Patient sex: F
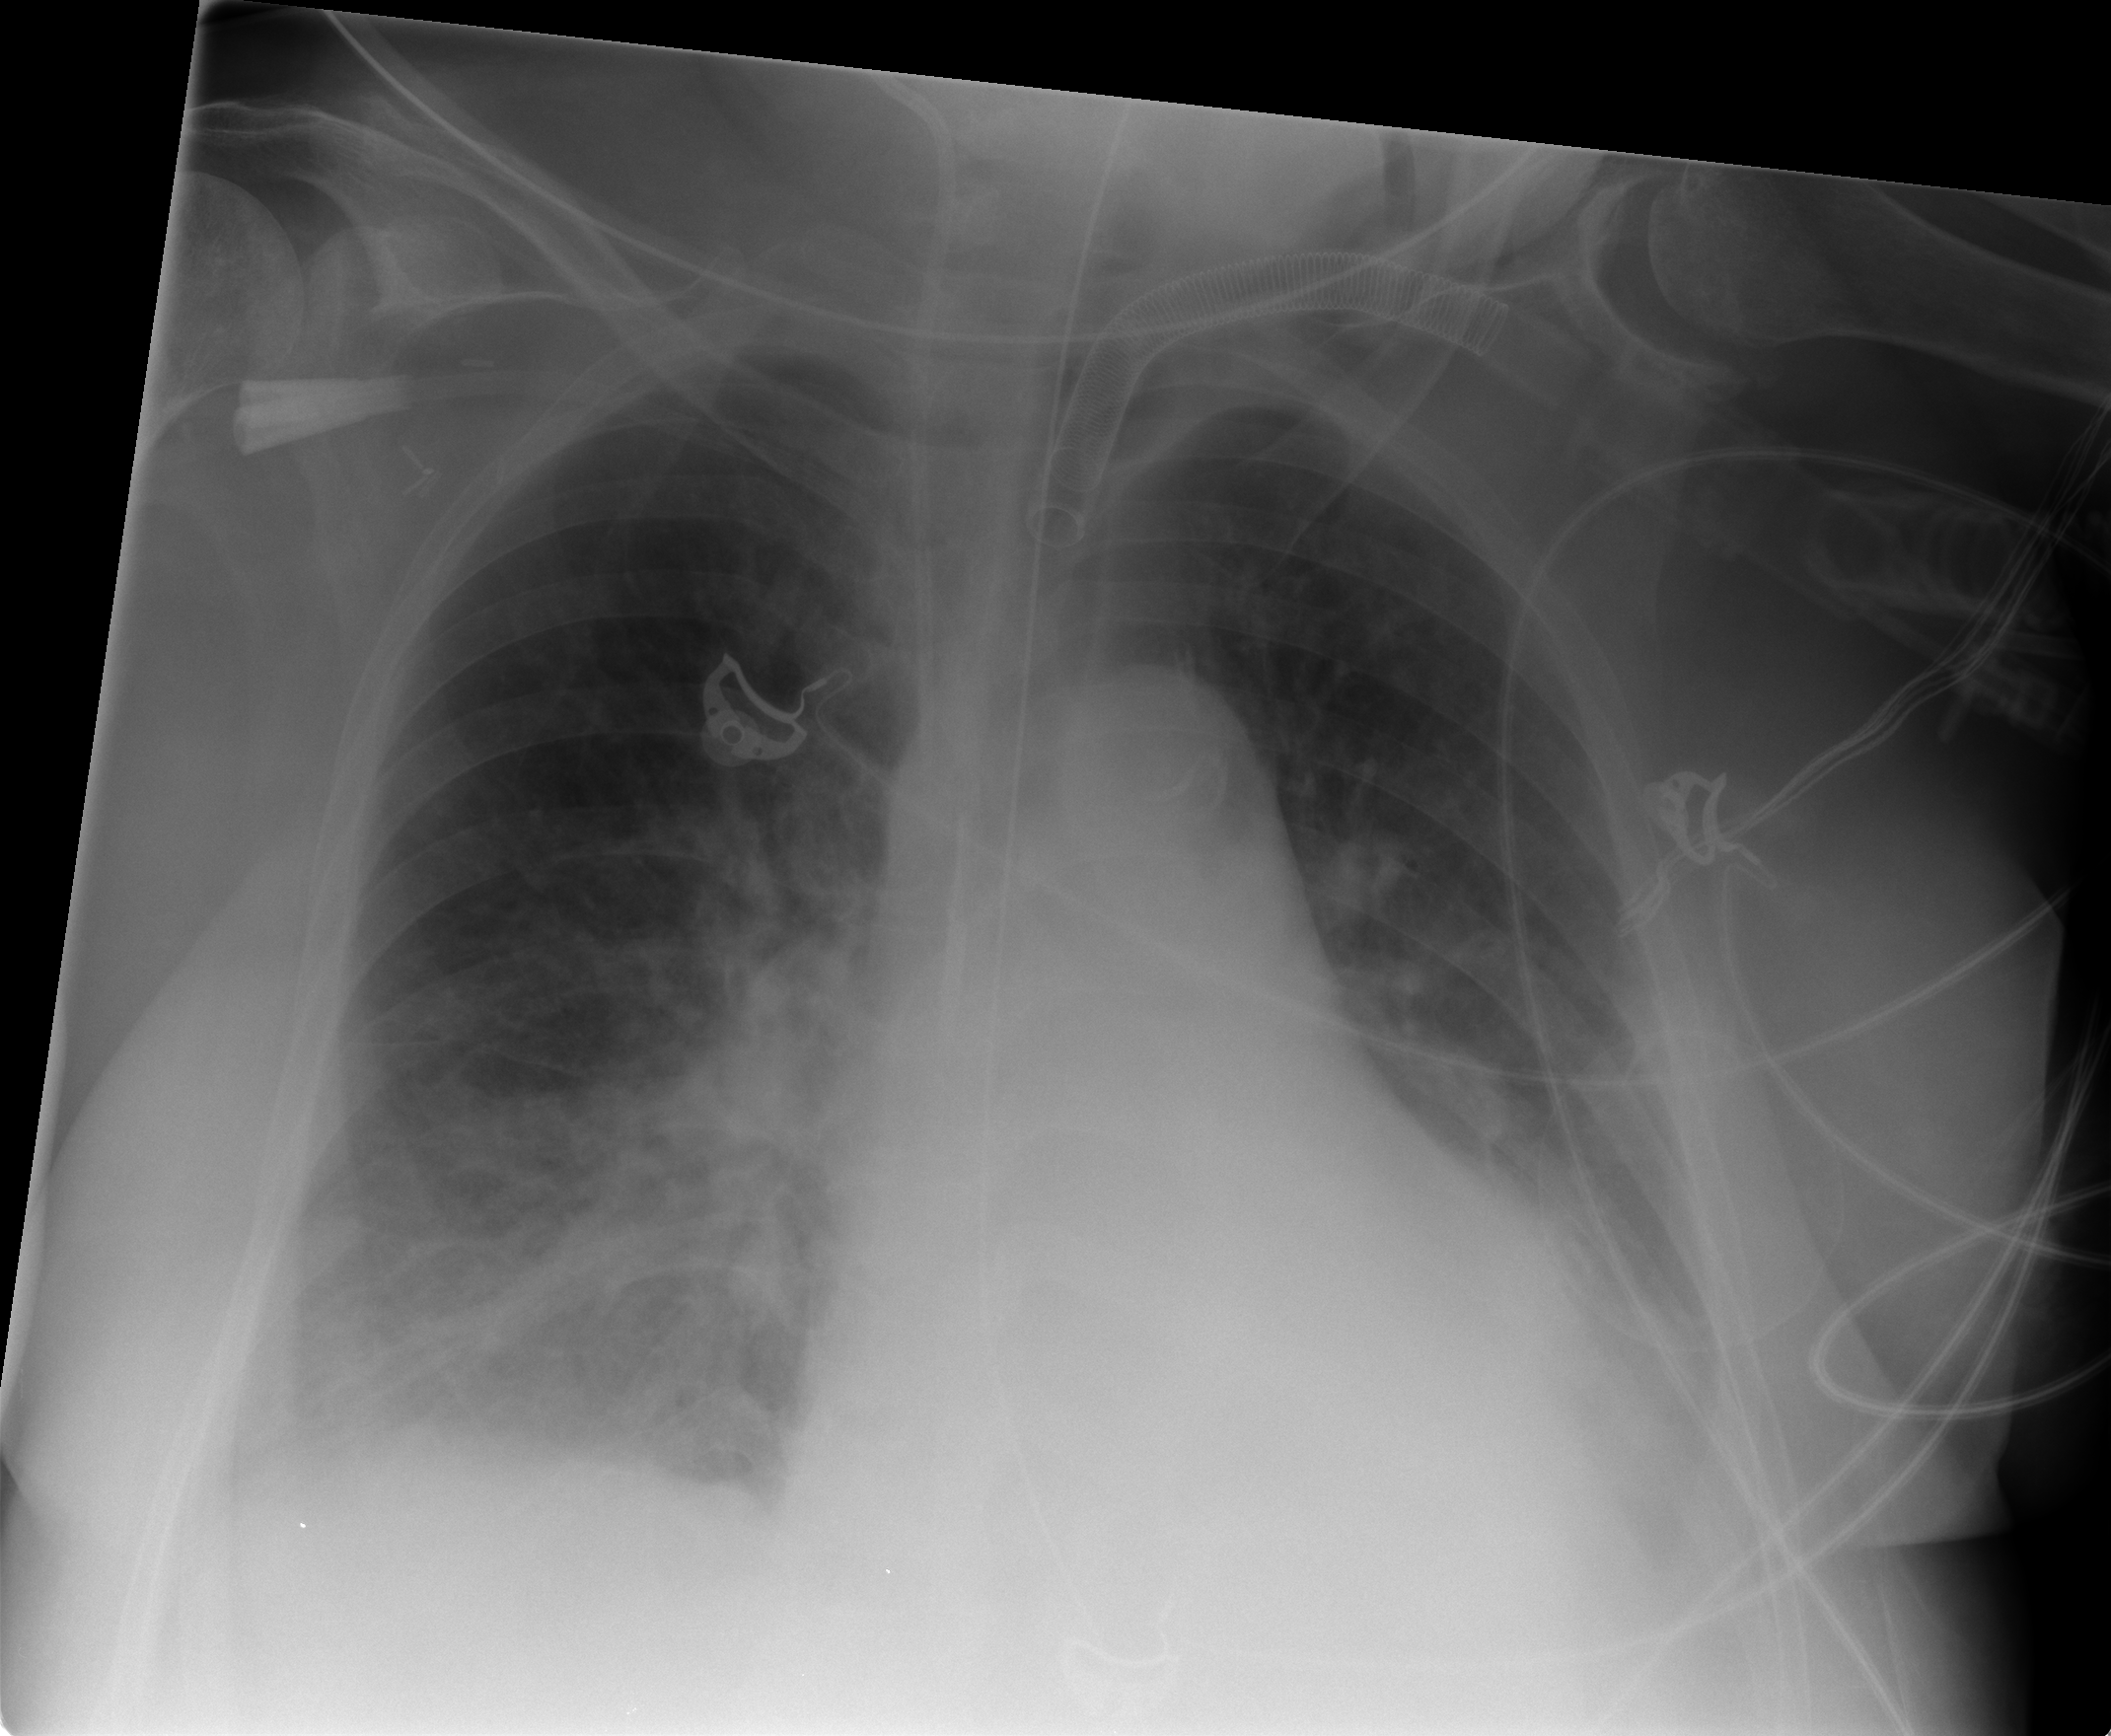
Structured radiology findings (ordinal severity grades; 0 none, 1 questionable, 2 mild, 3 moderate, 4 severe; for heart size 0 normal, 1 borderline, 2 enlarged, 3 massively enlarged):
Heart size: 0
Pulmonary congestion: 2
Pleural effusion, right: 2
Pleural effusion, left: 2
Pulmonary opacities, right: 2
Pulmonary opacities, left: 2
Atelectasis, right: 2
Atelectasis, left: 2